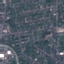
Land use / land cover: Residential